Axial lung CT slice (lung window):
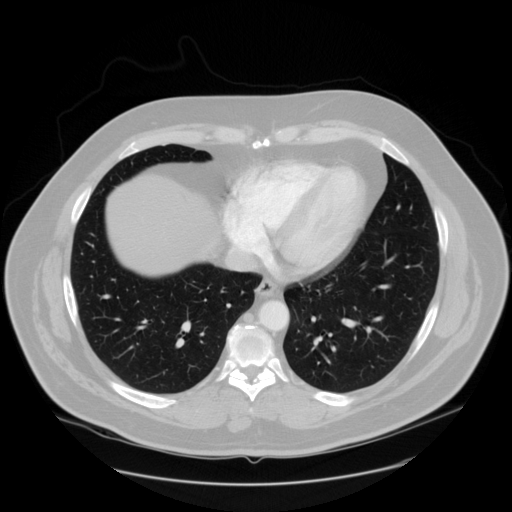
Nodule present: no